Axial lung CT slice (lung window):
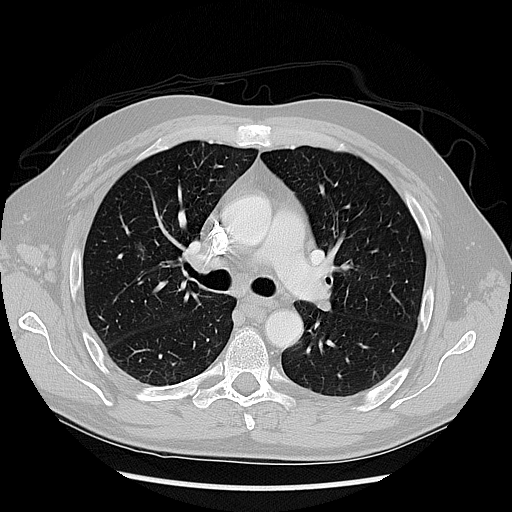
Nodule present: no